Question: I have a list of card numbers for a patient that displays on a modal. If the card is set to be the default card then it should have a grey background - this is based on a value of true for the object.
'''
<td ng-repeat="obj in paymentAndShipping">
<div ng-click="setDefaultPaymentMethod(obj.ElectronicPaymentAccountType, obj.ElectronicPaymentAccountID)" ng-class="{'chosencard' : obj.PreferredAccount }">
<span ng-show="obj.PreferredAccount" class="glyphicon glyphicon-ok"></span>
<p>{{obj.ElectronicPaymentAccountType}} {{trimCardNum(obj.CreditCardNumber)}}</p>
<p>Exp: {{obj.ExpirationDate}}</p>
</div>
</td>
'''
Important piece:
'''
ng-class="{'chosencard' : obj.PreferredAccount }"
'''
Relevant CSS:
'''
.chosencard {
background-color: @gray-lighter;
}
'''
Here you can see that I iterate over the array and retrieve the objects using an ng-repeat and then apply an ng-class on the div inside the table cell to determine if the style is applied. The odd thing is that I do the same exact thing on the span inside the div and it reacts as I expect but the actual div doesn't - why is that?
Here's a screenshot of the behaviour.
P.S. When I click on an individual div the grey background disppears from all the others except the div that I clicked on. And of the four objects that you see above only one of them has a value of true and that's the last card.

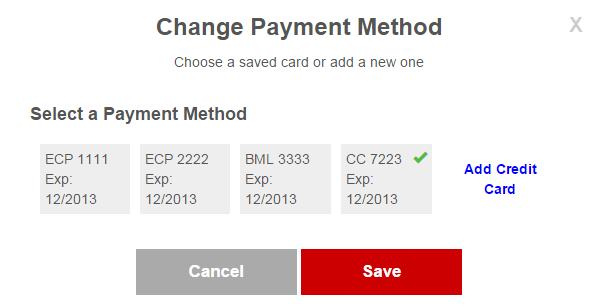
Answer: I can't see how you selecting payment methods but you can do that like in demo below.
'''
var app = angular.module('app', []);
app.controller('homeCtrl', function($scope) {
$scope.paymentAndShipping = [
{
ElectronicPaymentAccountType: "a",
CreditCardNumber: "155652",
ExpirationDate: "01/01/2014",
ElectronicPaymentAccountID: 1
}, {
ElectronicPaymentAccountType: "b",
CreditCardNumber: "155652",
ExpirationDate: "01/11/2014",
ElectronicPaymentAccountID: 2
}, {
ElectronicPaymentAccountType: "c",
CreditCardNumber: "<PHONE>",
ExpirationDate: "21/01/2414",
ElectronicPaymentAccountID: 3
}, {
ElectronicPaymentAccountType: "d",
CreditCardNumber: "<PHONE>",
ExpirationDate: "31/01/2024",
ElectronicPaymentAccountID: 4
}
];
$scope.PreferredAccount = $scope.paymentAndShipping[0];
$scope.setDefaultPaymentMethod = function(index) {
$scope.PreferredAccount = $scope.paymentAndShipping[index];
}
});
'''
'''
.chosencard {
background-color: yellow;
}
td {
border:solid 1px grey
}
'''
'''
<script src="https://ajax.googleapis.com/ajax/libs/angularjs/1.2.23/angular.min.js"></script>
<div ng-app="app">
<div ng-controller="homeCtrl">
<table>
<tr>
<td ng-repeat="obj in paymentAndShipping">
<div ng-click="setDefaultPaymentMethod($index)" ng-class="{'chosencard' :PreferredAccount==obj }">
<span ng-show="obj.PreferredAccount" class="glyphicon glyphicon-ok"></span>
<p>{{obj.ElectronicPaymentAccountType}} {{obj.CreditCardNumber}}</p>
<p>Exp: {{obj.ExpirationDate}}</p>
</div>
</td>
</tr>
</table>
<h3>PreferredAccount :</h3> {{PreferredAccount | json }}
</div>
</div>
'''